Aerial crown-view tile of a tropical tree (Barro Colorado Island, Panama), acquired 20250414:
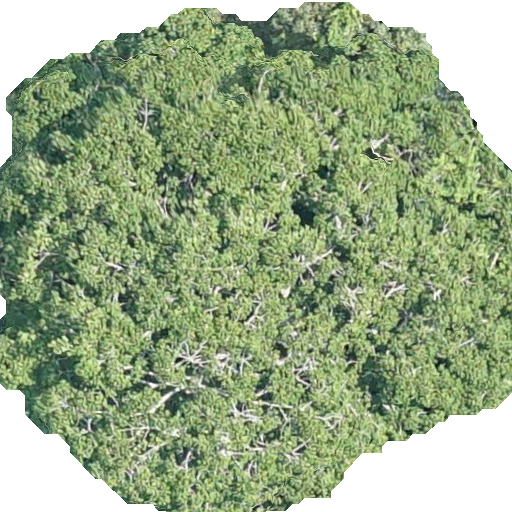
Species: Sterculia apetala
GBIF accepted scientific name: Sterculia apetala
Crown area: 325.549 m²